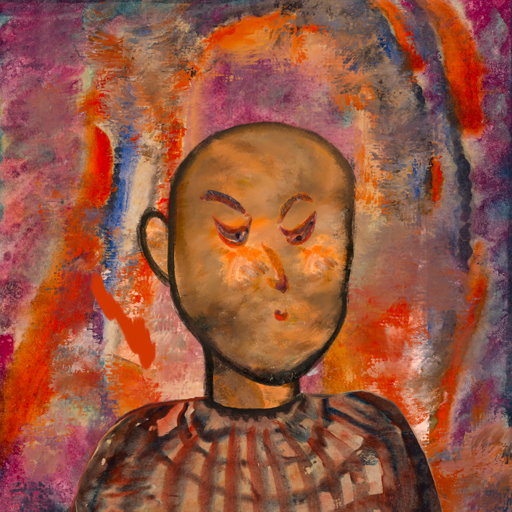
Background: Experience, Head And Neck Side: Gypsy_Queen, Face Side: Hypocrite, Bust: Orphan, Hair Side: Blank, Head Accessory: Blank, Second Necklace: Blank, Necklace: Blank, Baby: Blank